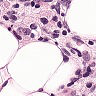
Metastatic tissue present: yes